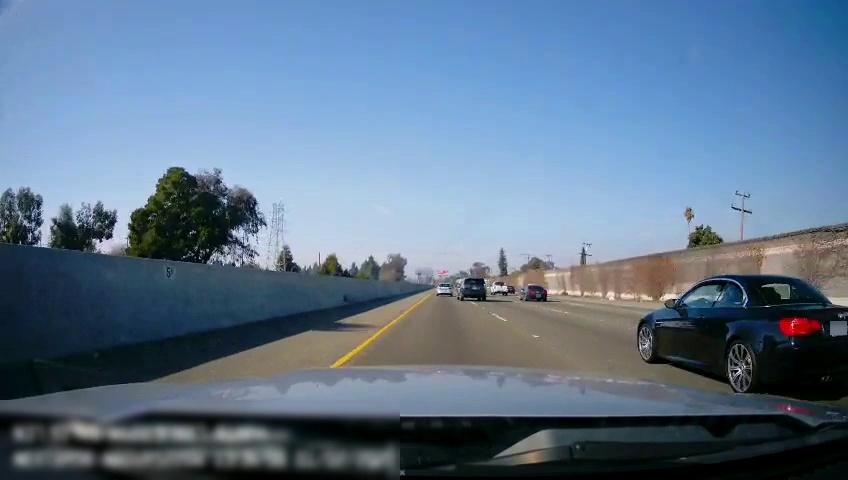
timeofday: Day
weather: Sunny
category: Drivable Space
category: Vehicles | Car
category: Vehicles | Truck
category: Vehicles | SUV
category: Vehicles | Car
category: Vehicles | Car
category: Lanes | Current Lane
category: Lanes | Current Lane
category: Lanes | Alternate Lane
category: Lanes | Alternate Lane